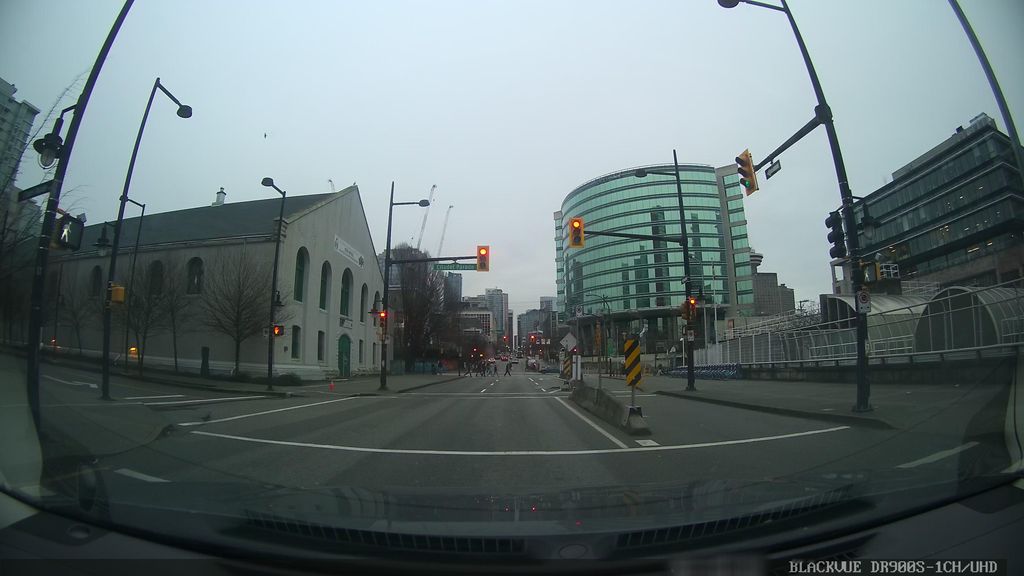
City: vancouver